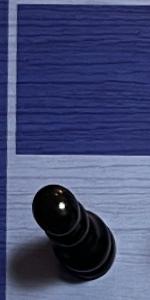
Label: Pawn_Black